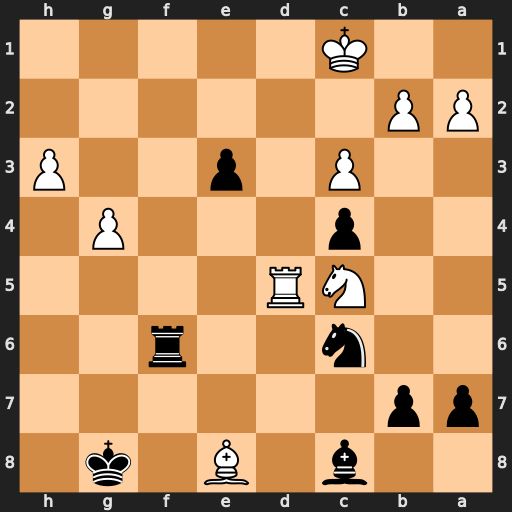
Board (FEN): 2b1B1k1/pp6/2n2r2/2NR4/2p3P1/2P1p2P/PP6/2K5
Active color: b
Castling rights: -
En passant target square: -
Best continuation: Rf1+ Rd1 e2